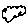
Label: cloud